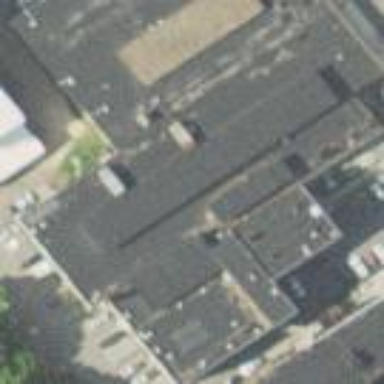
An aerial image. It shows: Warehouse building repurposed into apartments.